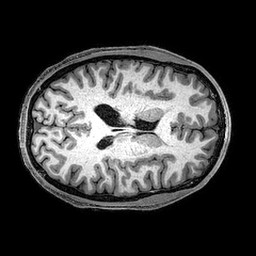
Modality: T1w
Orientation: axial
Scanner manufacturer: philips
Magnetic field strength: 3 T
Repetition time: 0.008375 s
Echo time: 0.00387 s